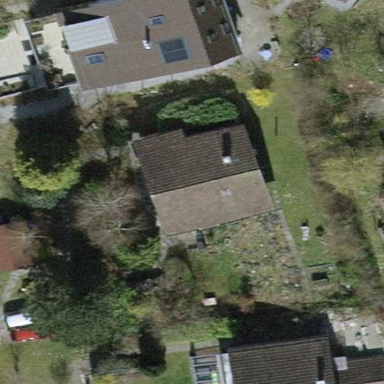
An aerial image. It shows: Detached building with gabled tile roof.